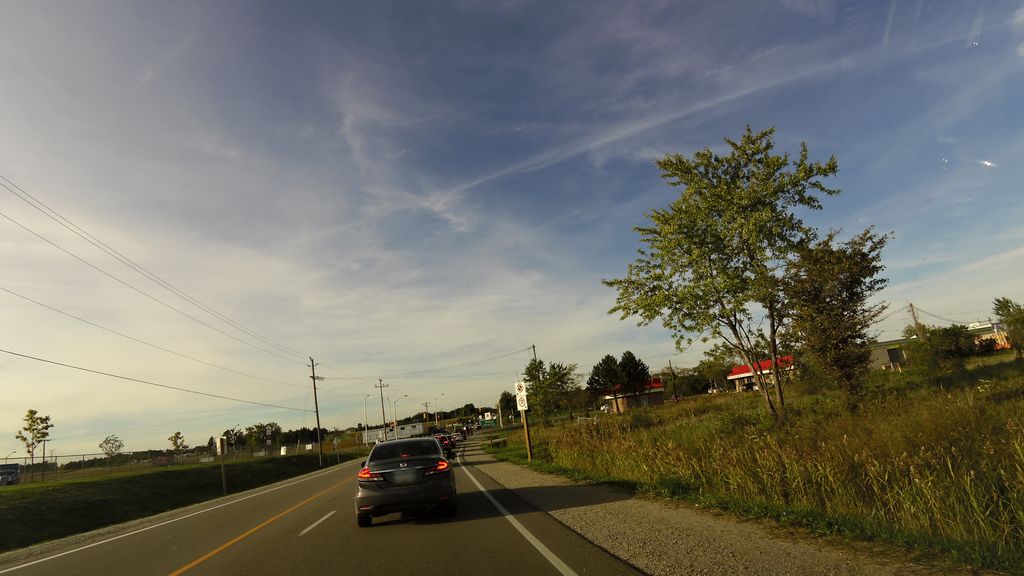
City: hamilton